Field crop: maize
Growth stage: 1
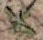
Species: atriplex